The plot shows how the frequency content of a bearing vibration signal evolves over time (STFT spectrogram). Classify the bearing condition as one of: normal, inner_race, outer_race, ball.
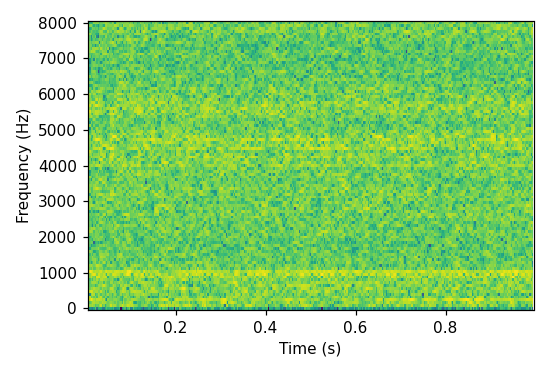
Answer: outer_race